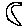
Label: moon